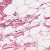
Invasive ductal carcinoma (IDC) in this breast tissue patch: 0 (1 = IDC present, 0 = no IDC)